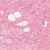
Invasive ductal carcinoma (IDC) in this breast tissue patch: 0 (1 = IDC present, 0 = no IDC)